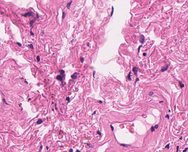
Tumor epithelial tissue: no
Tumor-associated stroma tissue: no
Normal tissue: yes